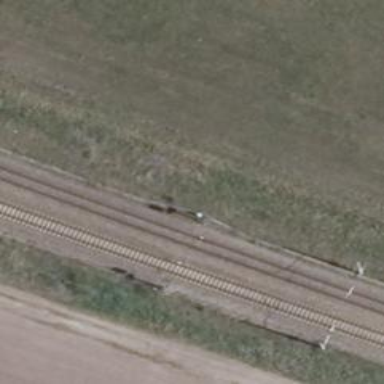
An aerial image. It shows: Signal light at railway crossing.